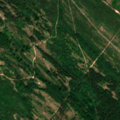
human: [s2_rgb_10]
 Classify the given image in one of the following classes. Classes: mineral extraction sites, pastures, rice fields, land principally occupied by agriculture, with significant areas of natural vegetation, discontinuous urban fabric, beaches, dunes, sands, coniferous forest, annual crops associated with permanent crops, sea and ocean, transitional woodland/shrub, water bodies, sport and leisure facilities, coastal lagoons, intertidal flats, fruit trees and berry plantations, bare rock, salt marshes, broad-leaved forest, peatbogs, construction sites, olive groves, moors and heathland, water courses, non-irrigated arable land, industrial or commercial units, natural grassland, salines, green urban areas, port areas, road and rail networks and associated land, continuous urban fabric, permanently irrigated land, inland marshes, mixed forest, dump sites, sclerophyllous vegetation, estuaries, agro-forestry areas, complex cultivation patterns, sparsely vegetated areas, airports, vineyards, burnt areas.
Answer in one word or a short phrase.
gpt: broad-leaved forest, mixed forest, natural grassland, transitional woodland/shrub